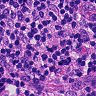
Metastatic tissue present: no